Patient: sex F, age 60
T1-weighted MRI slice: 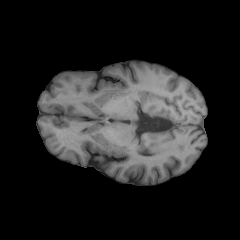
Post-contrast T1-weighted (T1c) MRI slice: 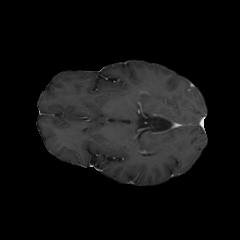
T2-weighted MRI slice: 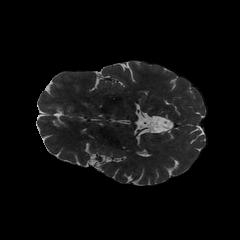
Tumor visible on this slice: no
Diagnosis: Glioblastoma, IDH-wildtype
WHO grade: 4